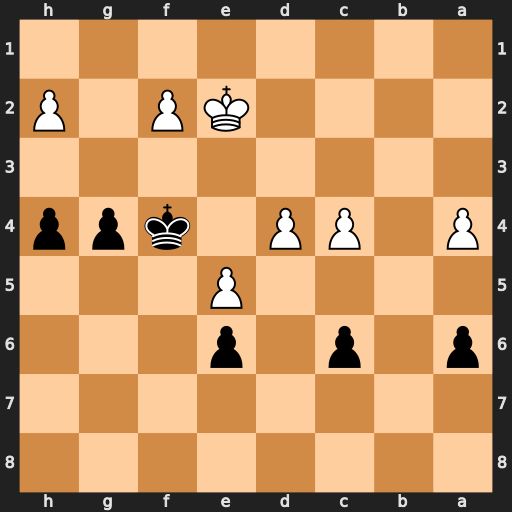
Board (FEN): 8/8/p1p1p3/4P3/P1PP1kpp/8/4KP1P/8
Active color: b
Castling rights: -
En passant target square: -
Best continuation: Ke4 d5 cxd5 c5 Kxe5